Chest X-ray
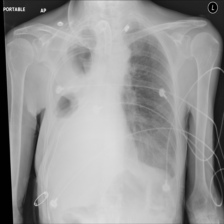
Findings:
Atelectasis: negative
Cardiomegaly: negative
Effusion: negative
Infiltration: negative
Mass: negative
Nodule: negative
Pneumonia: negative
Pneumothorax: negative
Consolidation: negative
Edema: negative
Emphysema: negative
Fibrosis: negative
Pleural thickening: negative
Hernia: negative